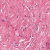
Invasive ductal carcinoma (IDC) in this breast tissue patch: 0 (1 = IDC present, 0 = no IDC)